Interaction volume radius: 5 \u00c5
Interaction volume height: 15 \u00c5
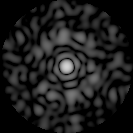
Disorder parameter: 0.8061